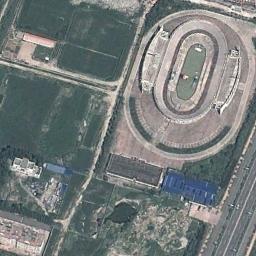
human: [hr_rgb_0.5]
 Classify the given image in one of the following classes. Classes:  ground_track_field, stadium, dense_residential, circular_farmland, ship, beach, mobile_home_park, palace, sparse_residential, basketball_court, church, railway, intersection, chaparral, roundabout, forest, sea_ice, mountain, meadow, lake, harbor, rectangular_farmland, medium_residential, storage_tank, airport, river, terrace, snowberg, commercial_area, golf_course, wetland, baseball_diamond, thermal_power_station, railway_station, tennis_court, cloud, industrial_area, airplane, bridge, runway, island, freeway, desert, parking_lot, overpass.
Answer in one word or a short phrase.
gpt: stadium